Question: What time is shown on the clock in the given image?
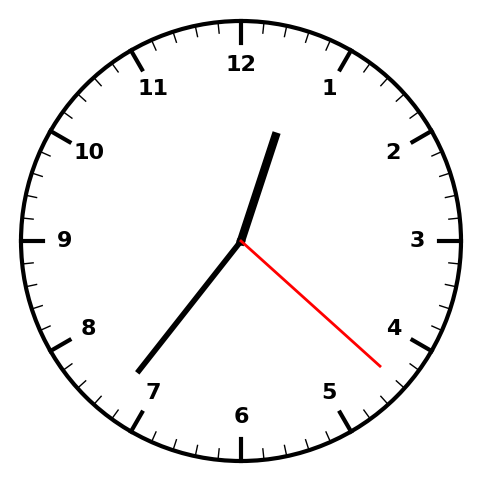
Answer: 12:36:22